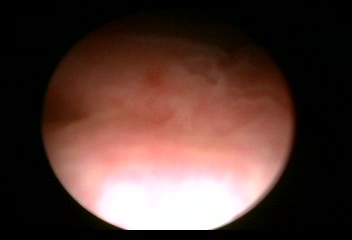
Modality: WLC
Class: Normal mucosa
Bladder cancer association: No